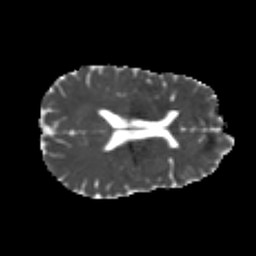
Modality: MD
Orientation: axial
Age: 24
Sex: male
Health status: healthy
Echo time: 0.074 s